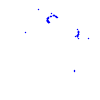
Particle: proton